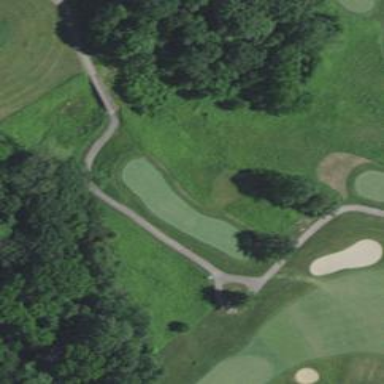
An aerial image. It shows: Rough area on grassy golf course.